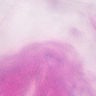
Metastatic tissue present: no